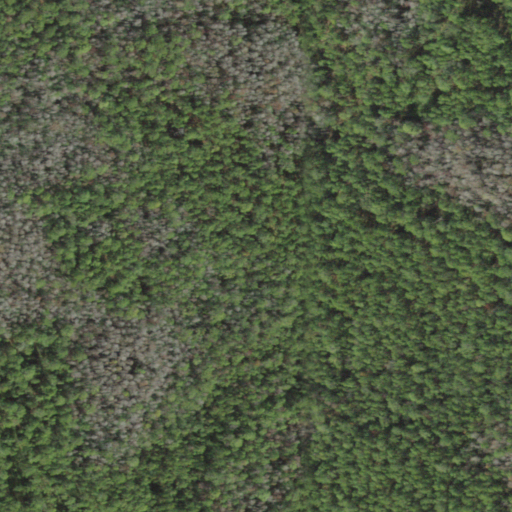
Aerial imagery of island in Florida named Raulerson Hammock containing evergreen forest and woody wetlands